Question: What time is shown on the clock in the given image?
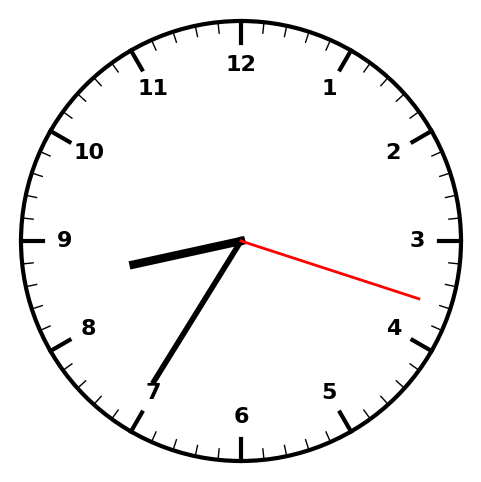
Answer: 08:35:18